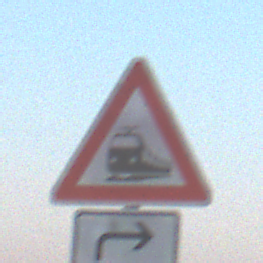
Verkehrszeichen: Bahnuebergang
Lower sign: RichtungsangabeDurchPfeile5
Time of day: SunriseSunset
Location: Outdoor (Nature)
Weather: Clear
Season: Winter
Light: Natural